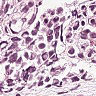
Metastatic tissue present: yes